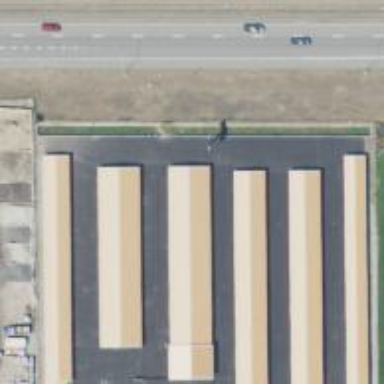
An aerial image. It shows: Storage rental shop.